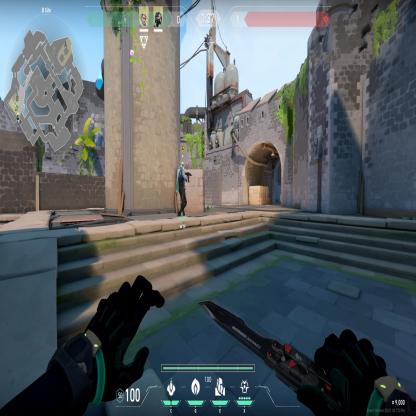
Label: teammate